Aerial crown-view tile of a tropical tree (Barro Colorado Island, Panama), acquired 20240611:
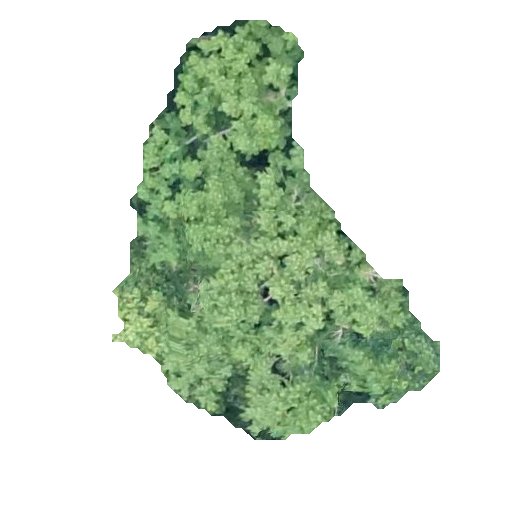
Species: Trattinnickia aspera
GBIF accepted scientific name: Trattinnickia aspera
Crown area: 123.715 m²